Question: Is there a way to sort a column of hebrew characters strings alphabetically in Excel (version 2013 here)? I have tried on my side with a list of very simple words, and it does not work (it does not produce any change in the order)
My client managed to sort the words on his side and suggested to use the context menu (below), which is not available on my side. I have a context button, which I added to the bar, but it did not sort out any helpful result.

When I pasted in the sorted worksheet, some layout in the whole document got messed up: for example now in some cells I see '(Right name (a' while the cell value is 'Right name (a)'
I would say that there should be a way to sort left to right and right to left cell properties but I still haven't figured it out...
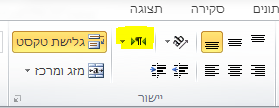
Answer: Add Hebrew support, even if you don't have an Hebrew keyboard and don't plan to use one:
'''
[If you are using Windows Vista or Windows 7, before you can use any of the right-to-left features in Microsoft Office, or even correctly display right-to-left scripts, you must Add an input language and enable the keyboard layout for the right-to-left language.][1]
'''
Add "context" to your ribbon bar (Excel Options -> Customize Ribbon). Without language support (step one), context will not work.